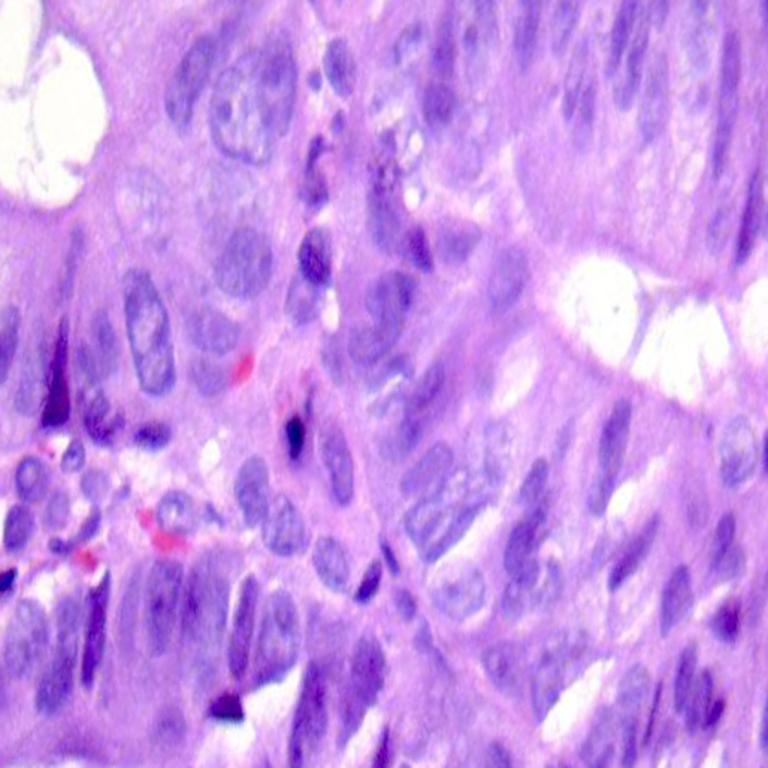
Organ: colon
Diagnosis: adenocarcinomas